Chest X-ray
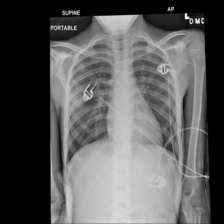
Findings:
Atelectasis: negative
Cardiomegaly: negative
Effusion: negative
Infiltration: negative
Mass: negative
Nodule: negative
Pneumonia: negative
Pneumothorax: negative
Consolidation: negative
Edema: negative
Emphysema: negative
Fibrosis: negative
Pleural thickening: negative
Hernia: negative